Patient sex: M
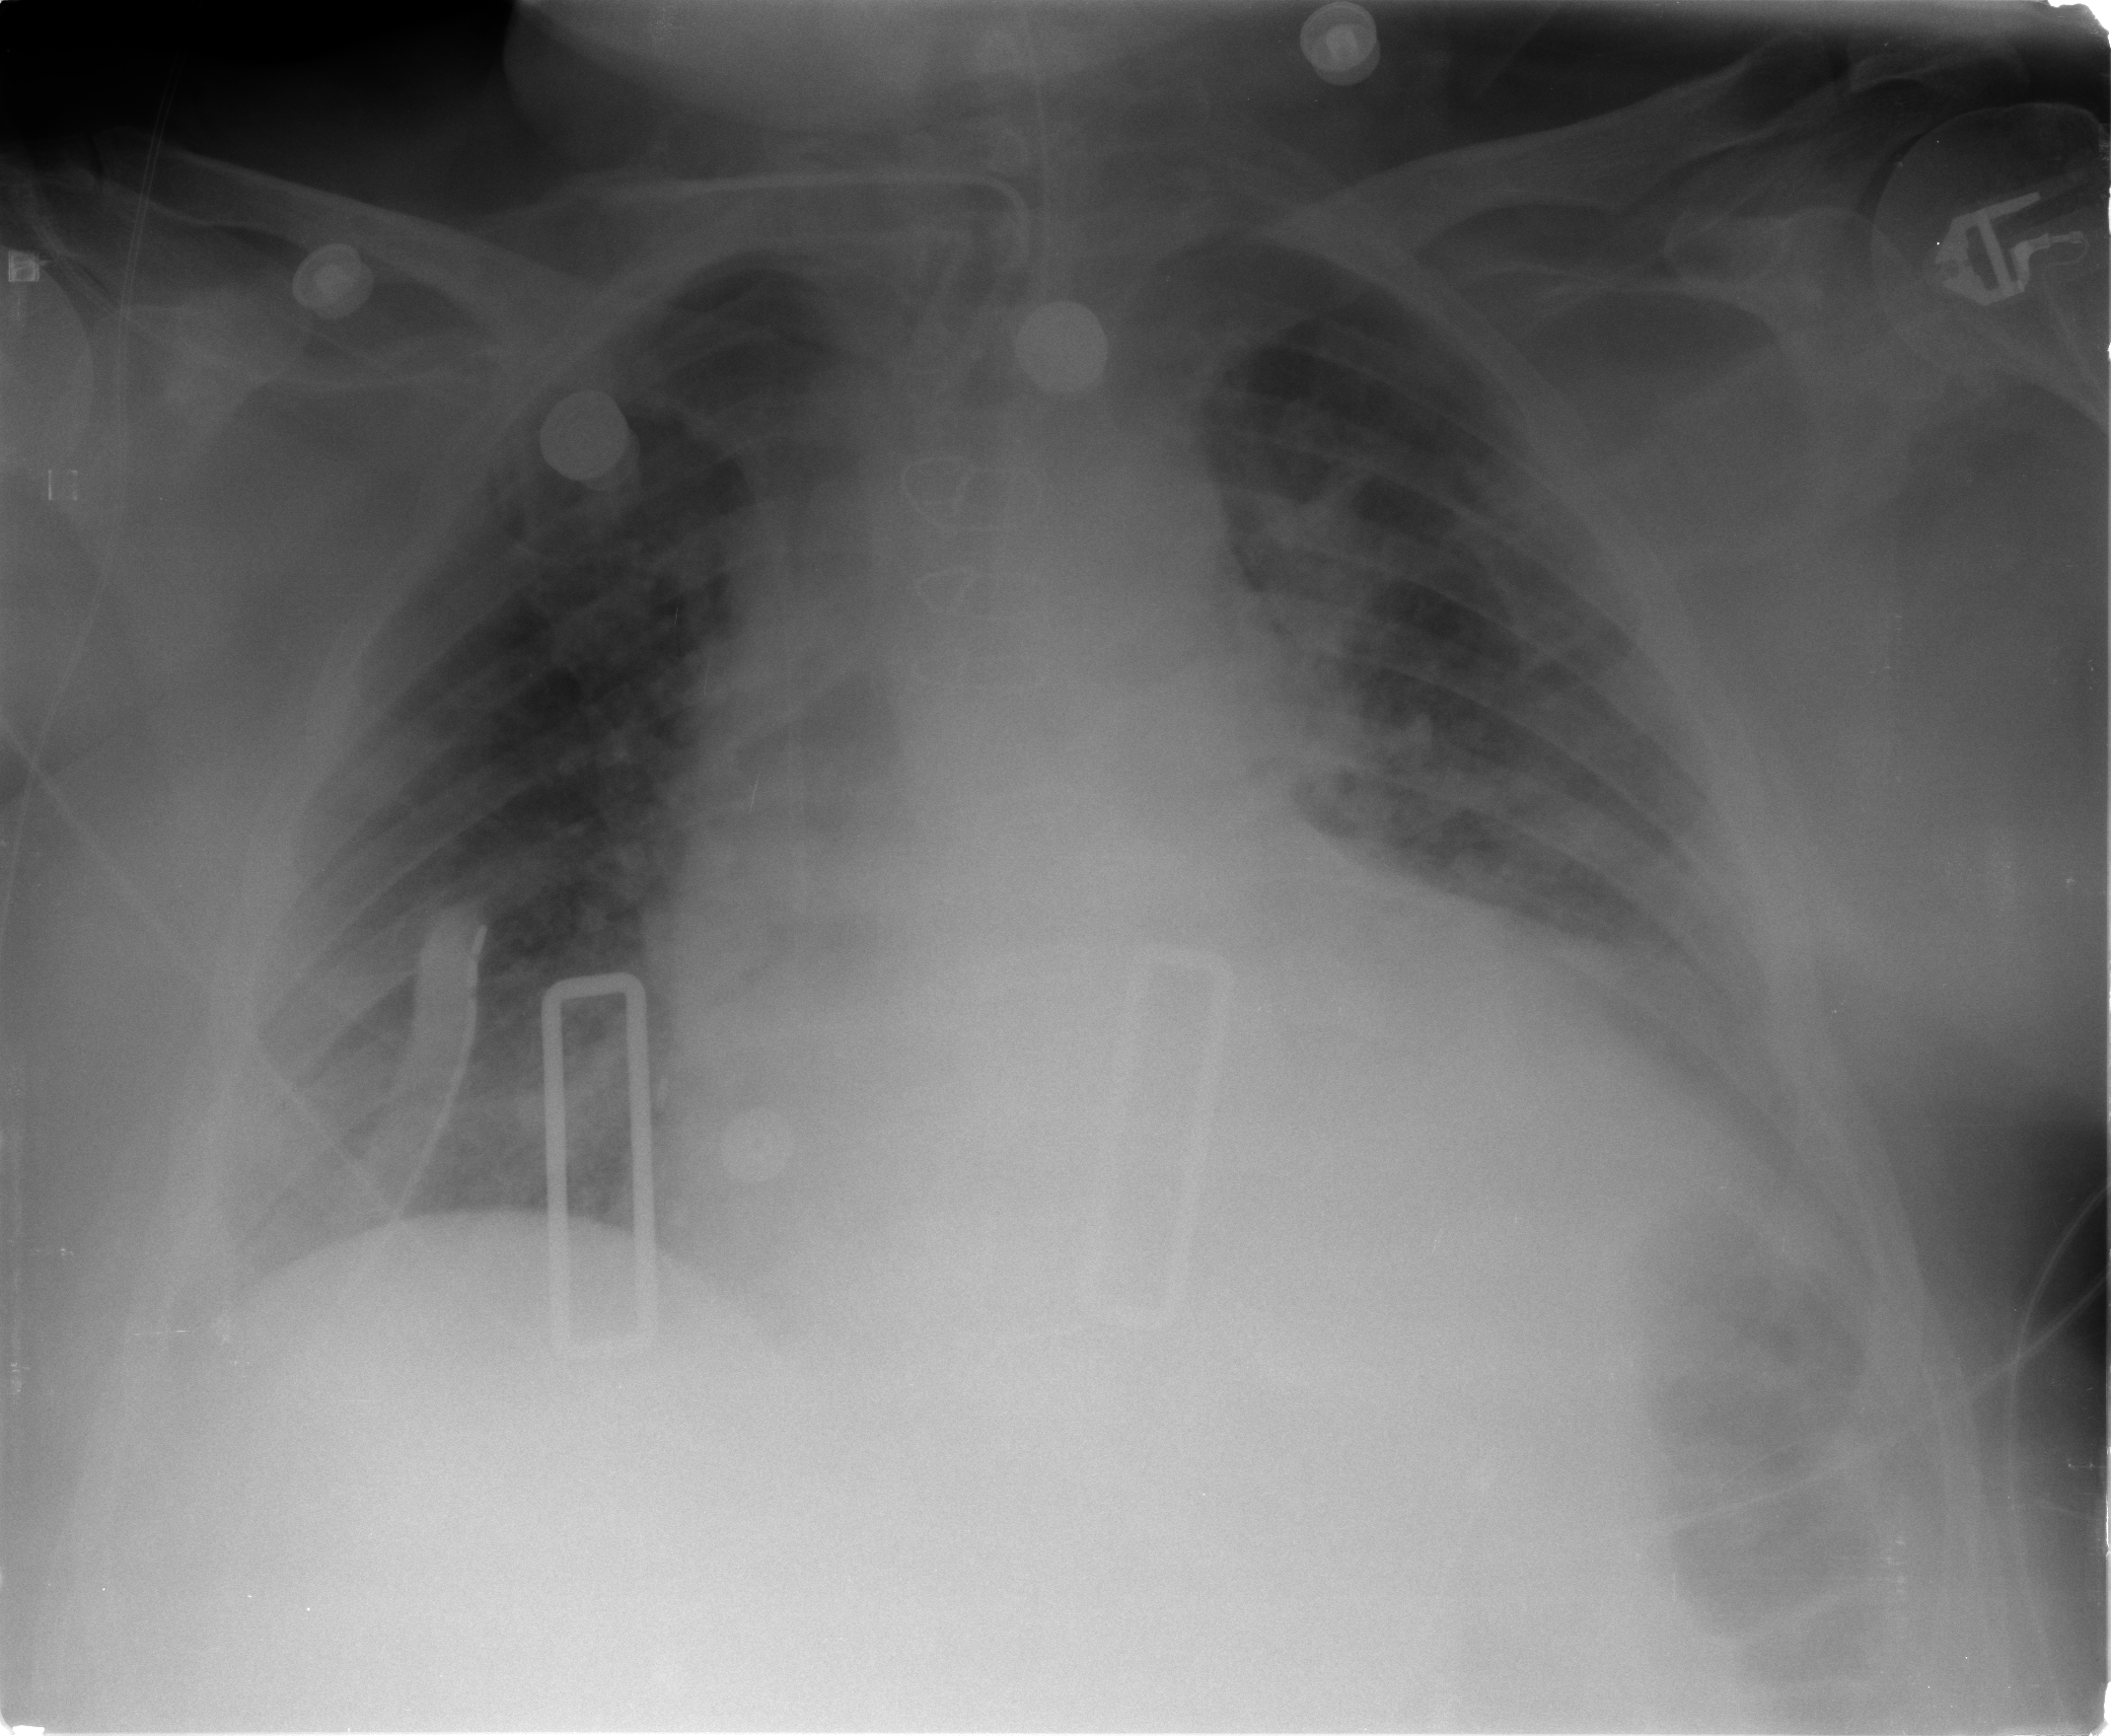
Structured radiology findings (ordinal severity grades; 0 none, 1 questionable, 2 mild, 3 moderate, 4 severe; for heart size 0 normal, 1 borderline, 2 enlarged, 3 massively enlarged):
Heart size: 2
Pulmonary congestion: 2
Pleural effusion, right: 1
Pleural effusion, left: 2
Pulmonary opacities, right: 1
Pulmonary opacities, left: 2
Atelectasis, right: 1
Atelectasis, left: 2